Question: I have been working with Laravel 4.1 to create a book list app with user relationships. I have the user relationships working however when I added the pagination I get the following Error Exception:
'''
ErrorException
Trying to get property of non-object (View: /app/views/books/index.blade.php)
return link_to_route('user.books.show', $book->title, [$book->user->username, $book->id]);
'''
The error generates from the view (book/index.blade.php) but the error exception actually comes from the helper (see below).

'''
public function show($id)
{
$book = Book::findOrFail($id);
return View::make('books.show', compact('book'));
}
}
'''
is set up to force the address to be the USERNAME>BOOKS>BOOK_ID:
'''
#Books Controller
Route::resource('books', 'BooksController');
Route::get('books/{id}', 'BooksController@show')->where('id', '\d+');
//Books ID Rerouting - USERNAME -> BOOK -> Book ID
Route::get('{username}/books', 'UserBooksController@index');
Route::get('{username}/books/{id}', ['as' => 'user.books.show', 'uses' => 'UserBooksController@show']);
'''
Which is where I am getting the error - it no longer recognizes
'''
user.books.show
'''
'''
@foreach(array_chunk($books->getCollection()->all(), 3) as $row)
<div class="row">
@foreach ($row as $book)
<div class="col-md-4">
<div class="thumbnail">
<img data-src="{{ $book->image }}" alt="">
<div class="caption">
<h3>{{ link_to_book($book) }}</h3>
<p>{{ $book->synopsis }} </p>
<p><a href="{{ link_to_book($book) }}" class="btn btn-primary" role="button">Buy Now</a></p>
</div>
</div>
</div>
@endforeach
</div>
</div>
@endforeach
{{ dd(Request::only('1')) }}
{{ $books->appends(Request::only('1'))->links() }}
'''
'''
<?php
function link_to_book(Book $book)
{
return link_to_route('user.books.show', $book->title, [$book->user->username, $book->id]);
}
'''
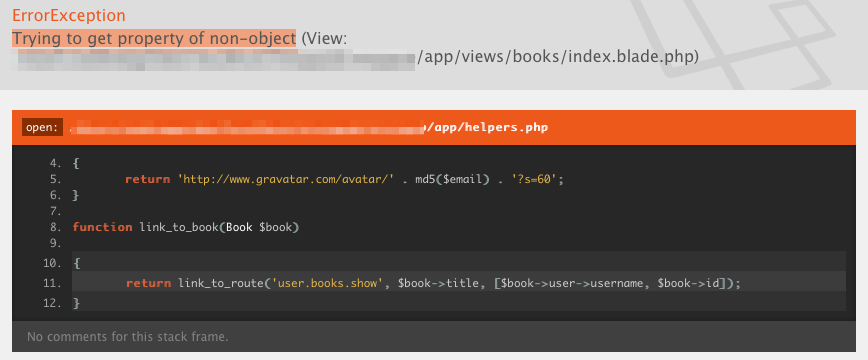
Answer: I had the same issue and that's how I resolved it. To access the elements in the array, use array notation: '$book['image']'
'$book->image' is object notation, which can only be used to access object attributes and methods.
try this:
'''
@foreach(array_chunk($books->getCollection()->all(), 3) as $row)
<div class="row">
@foreach ($row as $book)
<div class="col-md-4">
<div class="thumbnail">
<img data-src="{{ $book['image'] }}" alt="">
<div class="caption">
<h3>{{ link_to_book($book) }}</h3>
<p>{{ $book['synopsis'] }} </p>
<p><a href="{{ link_to_book($book) }}" class="btn btn-primary" role="button">Buy Now</a></p>
</div>
</div>
</div>
@endforeach
</div>
</div>
@endforeach
{{ dd(Request::only('1')) }}
{{ $books->appends(Request::only('1'))->links() }}
'''
That should resolve it. What its saying is that you are calling a non object in a way that should only be used for objects. Let me know if it works.